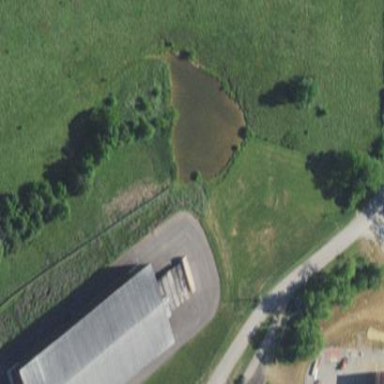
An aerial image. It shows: Serene pond surrounded by nature.